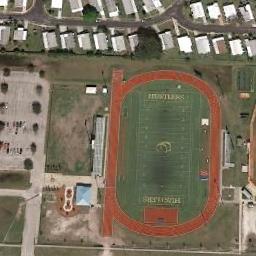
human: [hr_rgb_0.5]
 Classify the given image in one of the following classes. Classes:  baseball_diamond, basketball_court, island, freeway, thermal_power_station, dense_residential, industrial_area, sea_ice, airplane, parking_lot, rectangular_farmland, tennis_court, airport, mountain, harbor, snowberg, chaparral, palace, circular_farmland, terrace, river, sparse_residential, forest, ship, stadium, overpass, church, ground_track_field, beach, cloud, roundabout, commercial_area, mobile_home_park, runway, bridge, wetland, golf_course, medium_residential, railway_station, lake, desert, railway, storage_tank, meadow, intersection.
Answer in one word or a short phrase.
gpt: ground_track_field